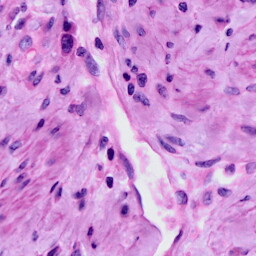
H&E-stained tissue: Cervix